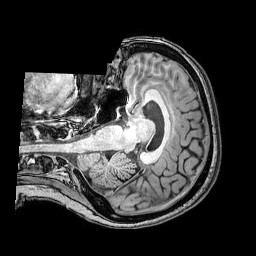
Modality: T1w
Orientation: axial
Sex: female
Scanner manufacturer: philips
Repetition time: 0.008075 s
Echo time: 0.00369 s